Question: I want to add custom variables to "Insert Variable" popup of Magento's WYSIWYG editor (TinyMCE)
Searched the internet but couldn't find any solution, is that possible? Any one?

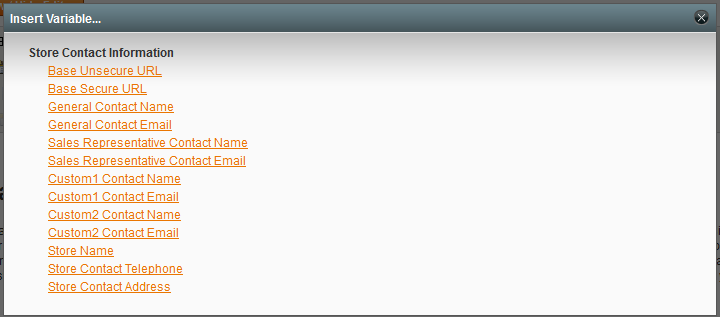
Answer: You can add a custom variable in your Magento backend:
'''
System -> Custom Variable -> Add New Variable
'''
Here you can add a HTML or plain text variable.
Variable code is identifier.
Variable name what will be displayed.
For adding custom variables programmatically, see this blog:
<URL>